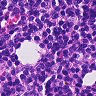
Metastatic tissue present: no